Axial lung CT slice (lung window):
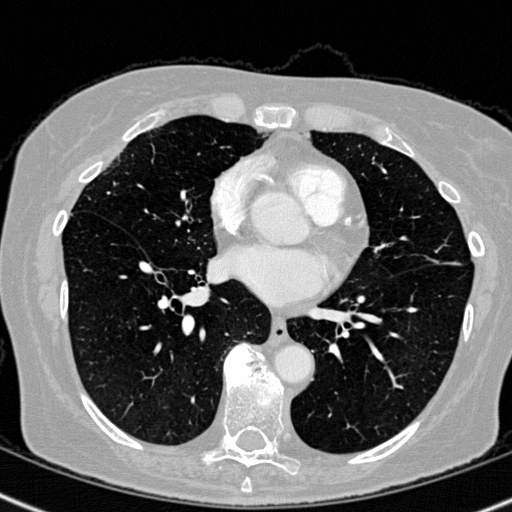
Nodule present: no